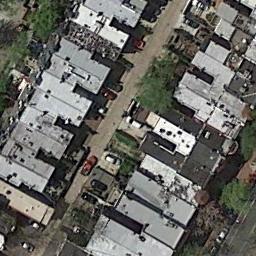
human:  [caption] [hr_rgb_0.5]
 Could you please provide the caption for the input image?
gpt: The abodes are on either side of the road .

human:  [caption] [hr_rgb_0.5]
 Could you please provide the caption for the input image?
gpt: A dense residential area has lots of houses next to each other and a road goes through the residential area .

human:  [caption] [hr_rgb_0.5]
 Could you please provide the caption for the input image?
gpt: The dense residential is next to the road .

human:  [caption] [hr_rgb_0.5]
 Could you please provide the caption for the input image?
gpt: There are many gray houses along the street on a dense residential area .

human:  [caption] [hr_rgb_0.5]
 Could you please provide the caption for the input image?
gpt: There are many roads and neatly arranged houses and trees and many vehicles in densely populated areas .